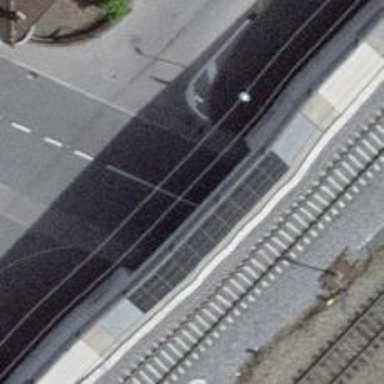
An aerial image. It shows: Residential road with asphalt surface passing through tunnel.